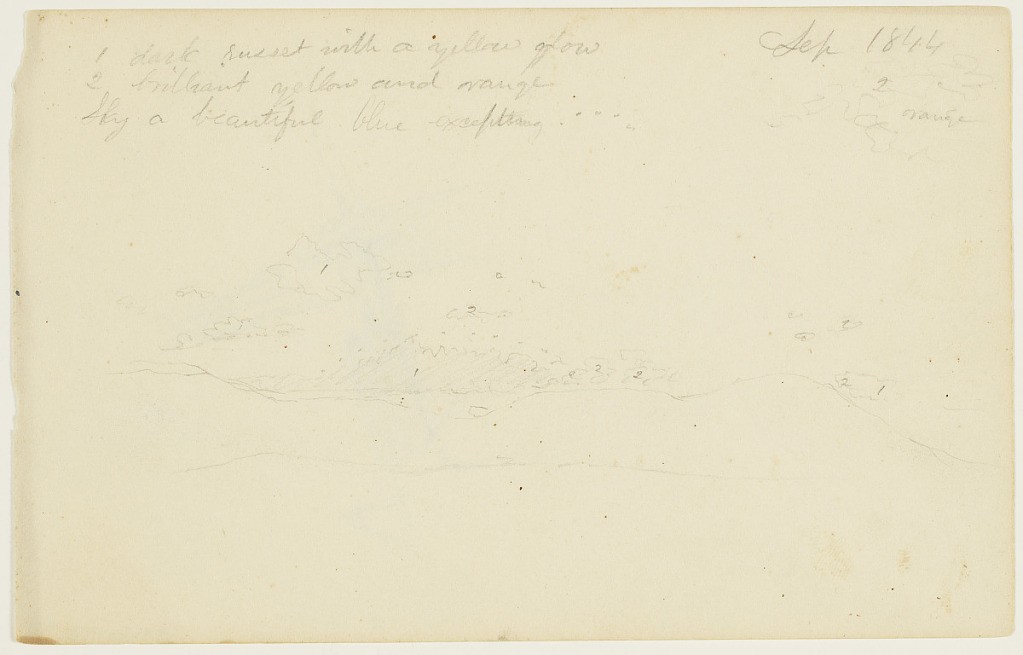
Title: Sunset over the Catskills, Catskill, New York
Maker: Frederic Edwin Church, American, 1826–1900
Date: September 1844 and June 1845
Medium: Graphite on white wove paper; verso: graphite
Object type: Drawing
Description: Landscape sketch showing a view of the sunset behind the Catskill Escarpment, near Catskill, New York. Windham High Peak is visible at right while puffy clouds arch over the ridge. Gently rolling terrain is visible in the middle distance in front of the range.

Verso: Botanical sketch showing a close look at a split tree branch in or near Catskill, New York. Seemingly intersecting like a cross or "plus" symbol, the branch's split ends are torn, fibrous, and uneven.